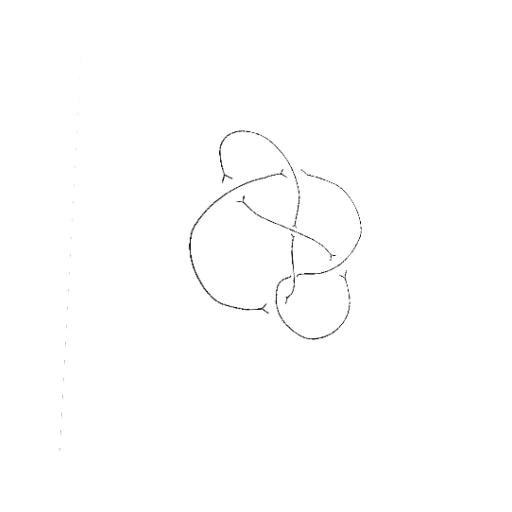
Crossing number: 6